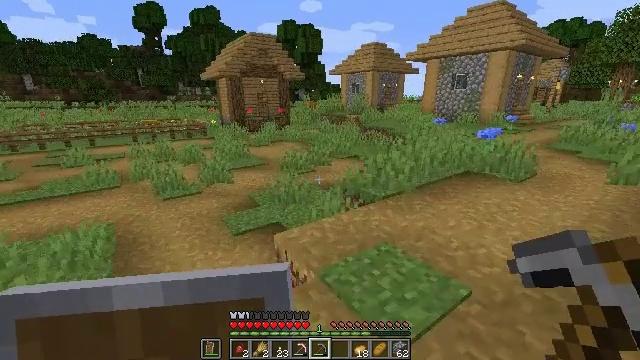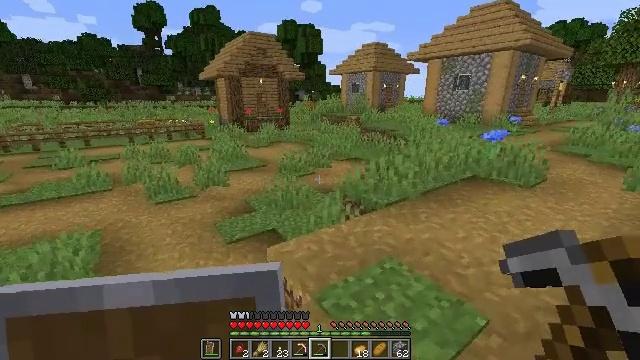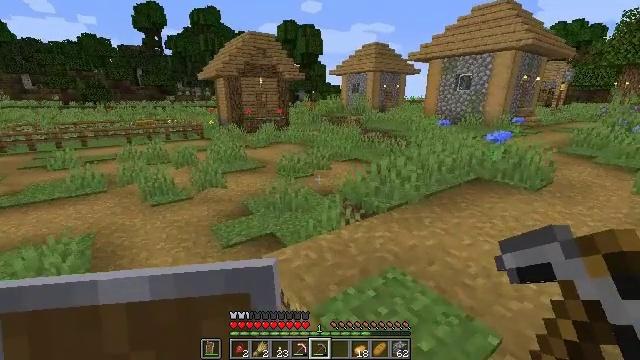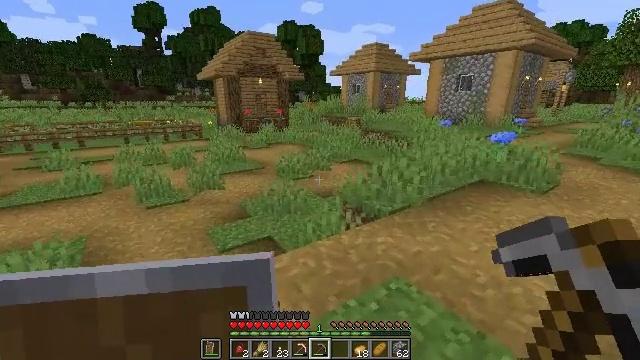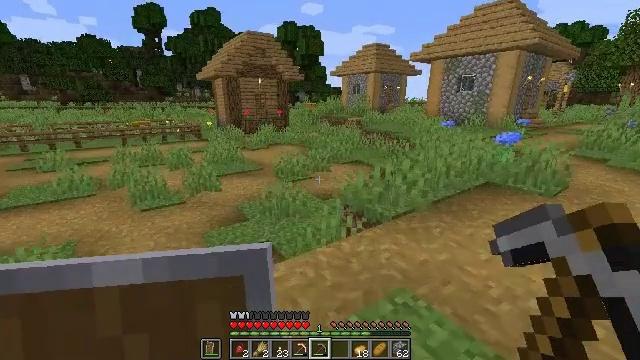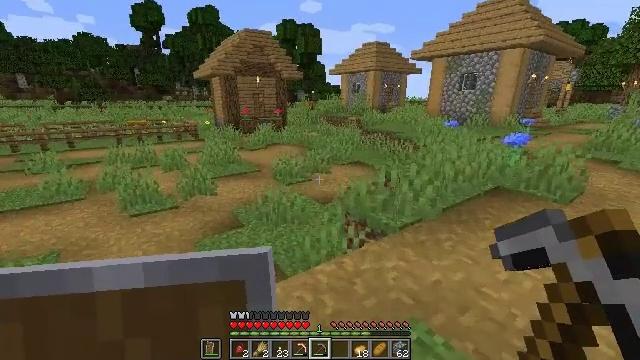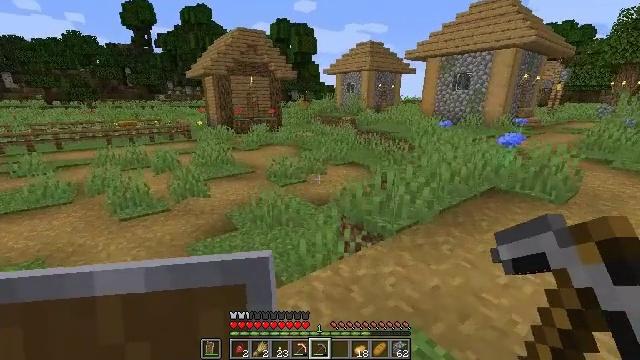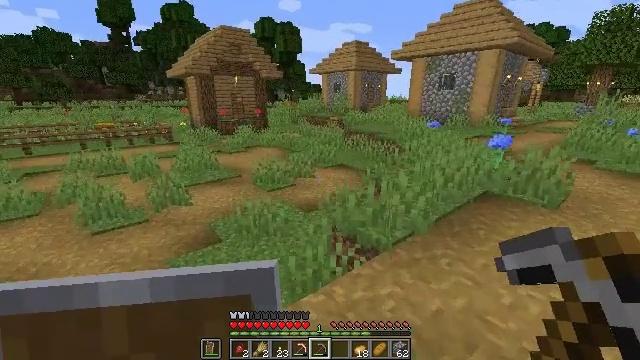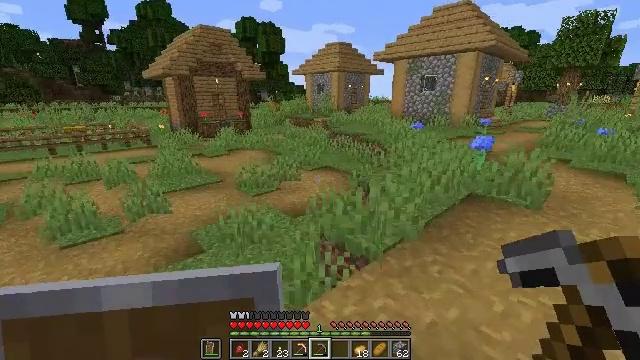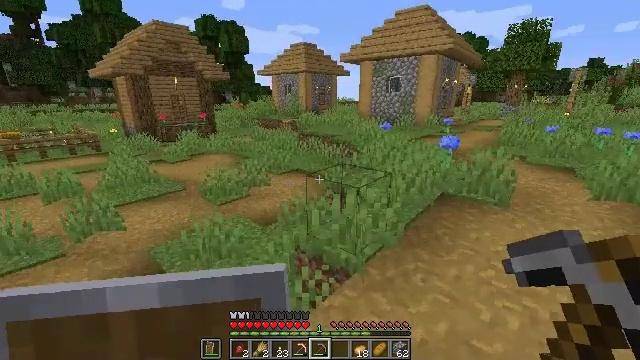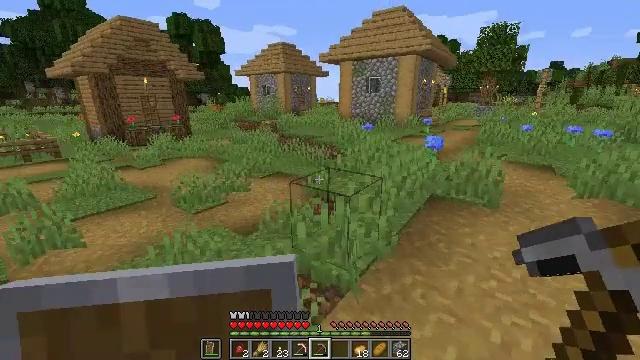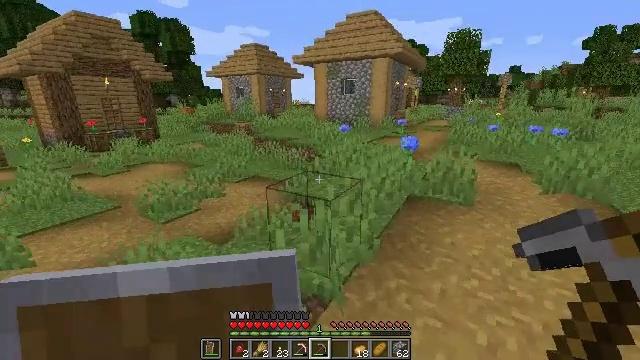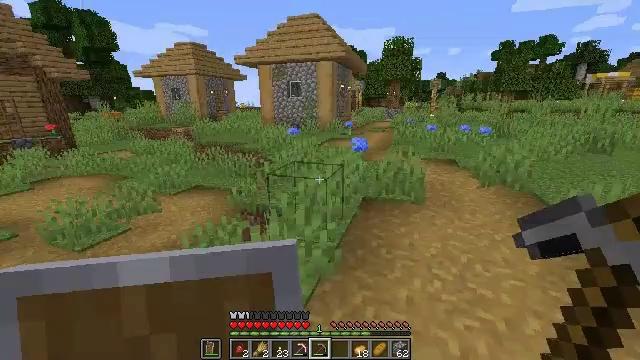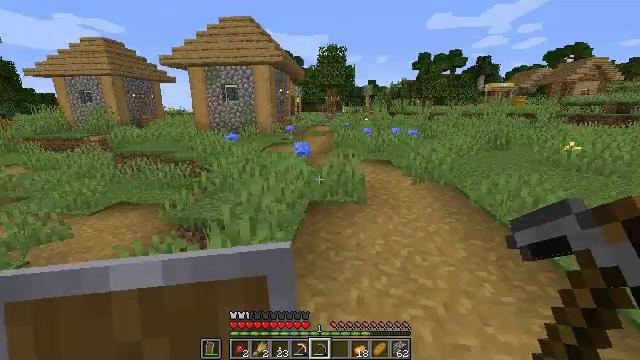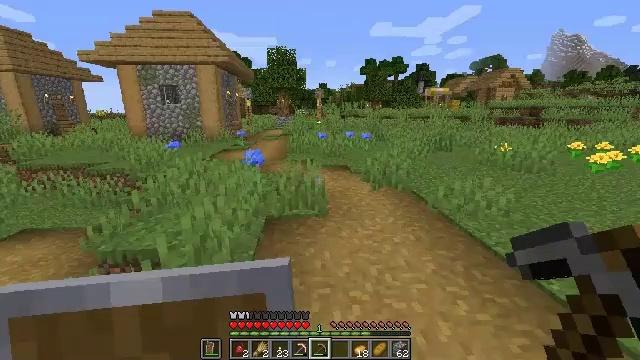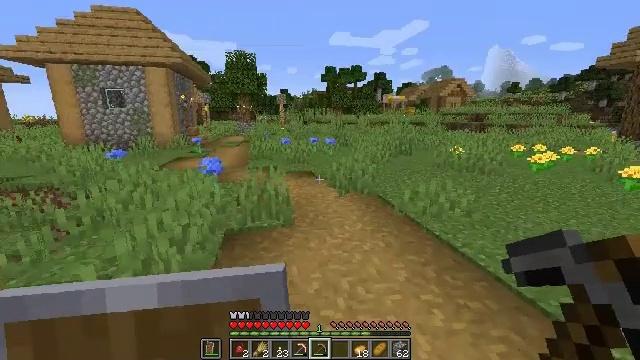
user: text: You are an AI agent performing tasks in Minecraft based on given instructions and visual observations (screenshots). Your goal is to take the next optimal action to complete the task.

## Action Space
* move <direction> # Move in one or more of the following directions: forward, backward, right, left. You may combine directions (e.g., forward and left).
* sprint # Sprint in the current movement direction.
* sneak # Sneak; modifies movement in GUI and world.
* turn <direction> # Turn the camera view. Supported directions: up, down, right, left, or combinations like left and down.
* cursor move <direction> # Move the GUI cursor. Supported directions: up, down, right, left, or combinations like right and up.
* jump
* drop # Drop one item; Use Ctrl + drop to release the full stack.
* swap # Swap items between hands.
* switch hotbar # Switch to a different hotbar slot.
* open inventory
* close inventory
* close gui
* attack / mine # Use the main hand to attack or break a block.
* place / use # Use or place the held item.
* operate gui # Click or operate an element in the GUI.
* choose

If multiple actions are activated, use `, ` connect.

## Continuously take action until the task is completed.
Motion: motion action
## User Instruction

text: Collect oak log for crafting.
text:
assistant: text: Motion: move forward
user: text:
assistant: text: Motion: move forward
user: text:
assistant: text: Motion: move forward
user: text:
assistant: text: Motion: move forward
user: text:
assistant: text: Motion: move forward
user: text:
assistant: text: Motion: move forward, turn right
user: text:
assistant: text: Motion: move forward, turn right
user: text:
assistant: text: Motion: move forward, turn right
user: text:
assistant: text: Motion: move forward, turn right
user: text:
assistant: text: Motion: move forward, turn right
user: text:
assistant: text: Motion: move forward, turn right
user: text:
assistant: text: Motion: move forward, turn right
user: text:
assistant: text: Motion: move forward, turn right
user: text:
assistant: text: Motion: move forward, turn right
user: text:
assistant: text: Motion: move forward, turn right and up
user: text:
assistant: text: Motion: move forward, turn right
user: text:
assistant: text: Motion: move forward
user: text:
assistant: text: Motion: move forward
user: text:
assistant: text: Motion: move forward
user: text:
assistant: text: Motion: move forward
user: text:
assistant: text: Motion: move forward
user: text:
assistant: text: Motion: move forward
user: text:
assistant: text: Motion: move forward
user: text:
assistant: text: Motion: move forward
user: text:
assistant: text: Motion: move forward
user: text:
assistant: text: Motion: move forward
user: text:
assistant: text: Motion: move forward
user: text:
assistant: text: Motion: move forward
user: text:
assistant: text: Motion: move forward
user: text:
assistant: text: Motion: move forward